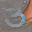
Label: 3